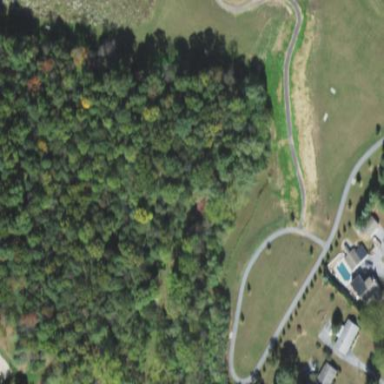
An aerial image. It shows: Disc golf course for leisure activity.